Question: Below is my code , which is running fine but after a long processing it show me the run time error
'''
// Initialize constant values
const int nb_cars = files.size();
const int not_cars = files_no.size();
const int num_img = nb_cars + not_cars; // Get the number of images
// Initialize your training set.
cv::Mat training_mat(num_img,dictionarySize,CV_32FC1);
cv::Mat labels(0,1,CV_32FC1);
std::vector<string> all_names;
all_names.assign(files.begin(),files.end());
all_names.insert(all_names.end(), files_no.begin(), files_no.end());
// Load image and add them to the training set
int count = 0;
vector<string>::const_iterator i;
string Dir;
for (i = all_names.begin(); i != all_names.end(); ++i)
{
Dir=( (count < files.size() ) ? YourImagesDirectory : YourImagesDirectory_2);
Mat row_img = cv::imread( Dir +*i, 0 );
detector.detect( row_img, keypoints);
RetainBestKeypoints(keypoints, 20); // retain top 10 key points
extractor->compute( row_img, keypoints, descriptors_1);
//uncluster.push_back(descriptors_1);
descriptors.reshape(1,1);
bow.add(descriptors_1);
++count;
}
int count_2=0;
vector<string>::const_iterator k;
Mat vocabulary = bow.cluster();
dextract.setVocabulary(vocabulary);
for (k = all_names.begin(); k != all_names.end(); ++k)
{
Dir=( (count_2 < files.size() ) ? YourImagesDirectory : YourImagesDirectory_2);
row_img = cv::imread( Dir +*k, 0 );
detector.detect( row_img, keypoints);
RetainBestKeypoints(keypoints, 20);
dextract.compute( row_img, keypoints, descriptors_1);
descriptors_1.reshape(1,1);
training_mat.push_back(descriptors_1);
labels.at< float >(count_2, 0) = (count_2<nb_cars)?1:-1;
++count_2;
}
'''
Error :
'''
OpenCv Error : Formats of input argument do not match() in unknown function , file ..\..\..\src\opencv\modules\core\src\matrix.cpp, line 652
'''

I made the 'descriptor_1' in second loop to reshape into row for SVM , but error is not solving
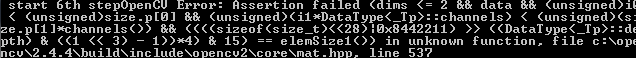
Answer: As far i find out after 3 days that my error is in labeling , when i label the image i got the error there , and yes above answer is also relevant that using less number of images also cause the error , but in my case this is not the reason , When i start checking error line by line , the error starts from here :
'''
labels.at< float >(count_2, 0) = (count_2<nb_cars)?1:-1;
'''
Because of the line :
'''
Mat labels(0,1,CV_32FC1);
'''
Instead of :
'''
Mat labels(num_img,1,CV_32FC1);
'''
and i should use
'''
my_img.convertTo( training_mat.row(count_2), CV_32FC1 );
'''